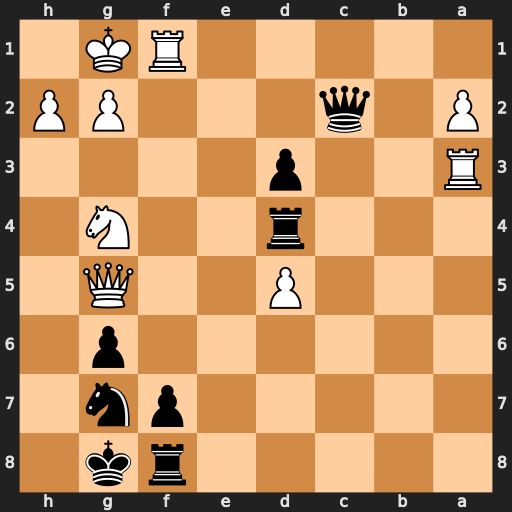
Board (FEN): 5rk1/5pn1/6p1/3P2Q1/3r2N1/R2p4/P1q3PP/5RK1
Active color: b
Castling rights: -
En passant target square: -
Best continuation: Rxg4 Qxg4 Qc5+ Kh1 Qxa3